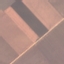
Land use / land cover: AnnualCrop